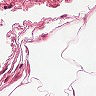
Metastatic tissue present: no